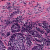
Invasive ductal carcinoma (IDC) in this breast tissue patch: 1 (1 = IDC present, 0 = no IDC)